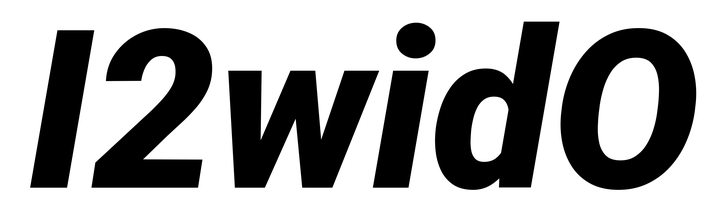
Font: Roboto-Italic_Black_Italic